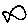
Label: fish